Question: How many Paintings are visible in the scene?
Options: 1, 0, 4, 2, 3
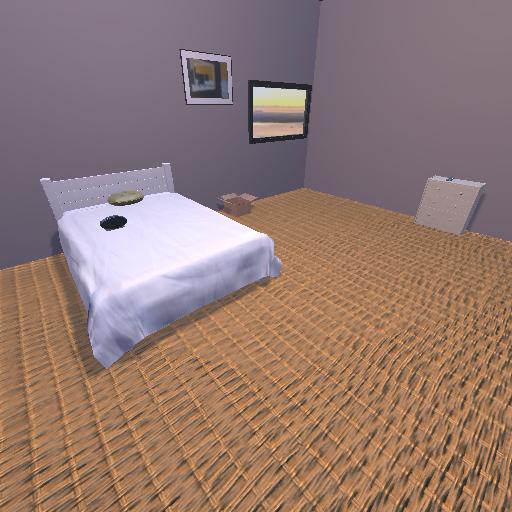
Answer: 1